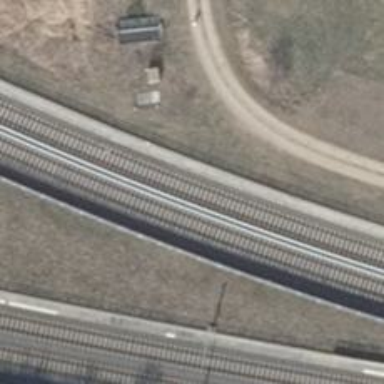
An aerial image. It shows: Light rail electrified railway.